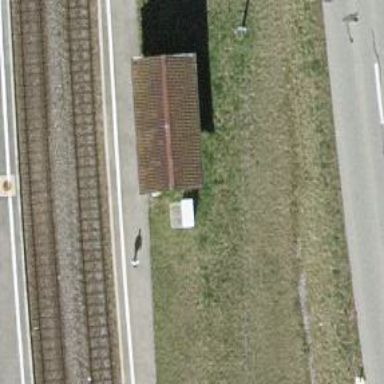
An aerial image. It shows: Railway station that also serves as public transport station.